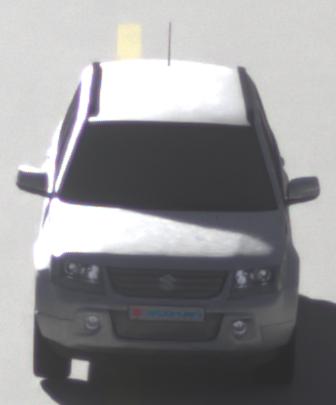
Make: Suzuki
Model: Grand Vitara
Detailed model: Gen. 1 JT
Model produced from: 2009
Model produced until: 2012
Doors: 5
Color: white
Road condition: dry road
Daytime: morning or afternoon
Contrast: high contrast